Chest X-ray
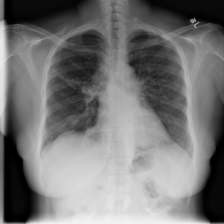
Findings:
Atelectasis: negative
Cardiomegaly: negative
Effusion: negative
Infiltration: negative
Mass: negative
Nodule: negative
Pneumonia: negative
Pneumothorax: negative
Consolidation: negative
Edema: negative
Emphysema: negative
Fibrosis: negative
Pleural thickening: negative
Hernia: negative